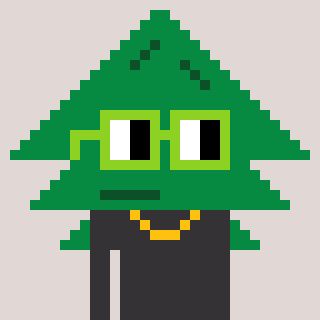
a pixel art character with square light green glasses, a fir-shaped head and a grayscale-colored body on a warm background